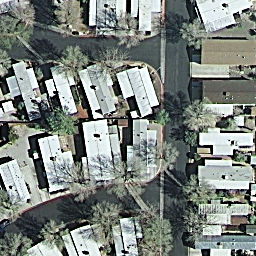
Label: residential